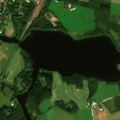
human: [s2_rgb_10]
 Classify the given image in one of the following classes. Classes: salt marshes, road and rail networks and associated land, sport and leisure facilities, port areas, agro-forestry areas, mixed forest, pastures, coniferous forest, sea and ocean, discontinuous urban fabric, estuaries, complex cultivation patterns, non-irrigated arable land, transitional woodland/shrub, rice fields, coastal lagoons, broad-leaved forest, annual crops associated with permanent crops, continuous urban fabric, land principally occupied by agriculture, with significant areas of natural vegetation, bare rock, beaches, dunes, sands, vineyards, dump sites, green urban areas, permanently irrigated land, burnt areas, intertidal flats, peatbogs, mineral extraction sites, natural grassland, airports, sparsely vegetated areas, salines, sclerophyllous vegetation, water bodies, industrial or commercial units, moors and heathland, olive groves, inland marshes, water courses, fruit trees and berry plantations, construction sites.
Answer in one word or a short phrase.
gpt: discontinuous urban fabric, non-irrigated arable land, land principally occupied by agriculture, with significant areas of natural vegetation, mixed forest, transitional woodland/shrub, water bodies